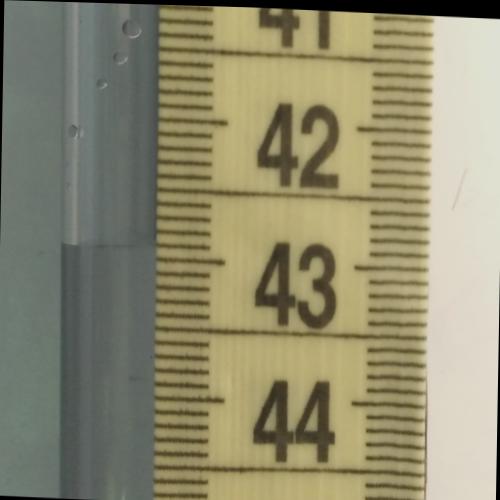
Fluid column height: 42.9 cm